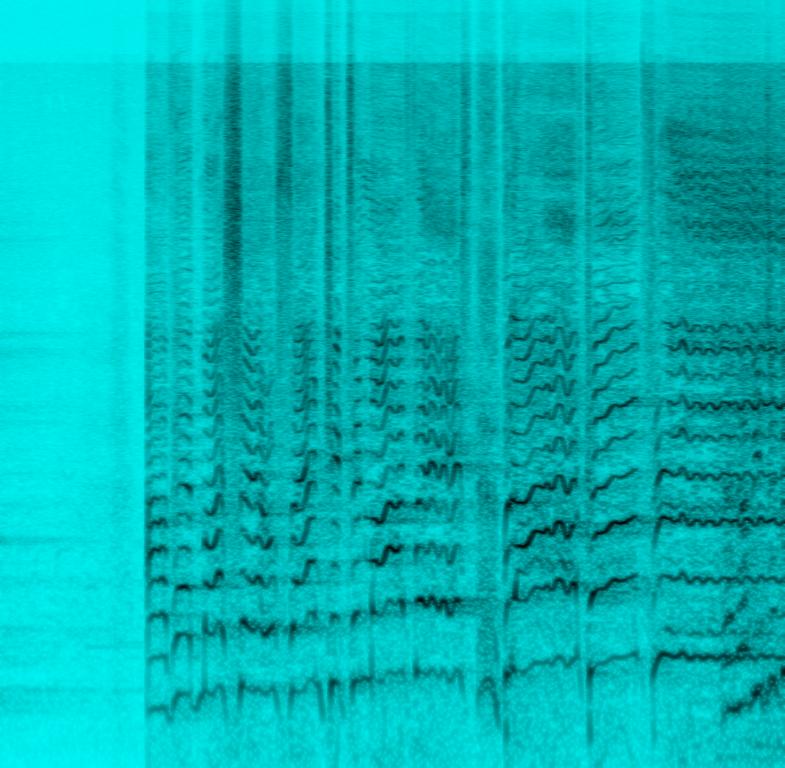
This is an isolated vocal track of a rock opera piece. There are no instruments. A passionate male vocalist is singing melodically in the lead. There is a choir in the background providing medium-to-high pitched back vocals. There is an uplifting atmosphere. This piece could be used in remixes. Vocal samples can be lifted for DJ sets or beat-making.